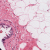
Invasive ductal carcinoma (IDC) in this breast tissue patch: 0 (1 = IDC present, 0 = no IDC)